Field crop: tomato
Growth stage: 1
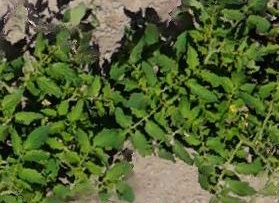
Species: tomato